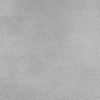
Atmospheric dust classification: dusty